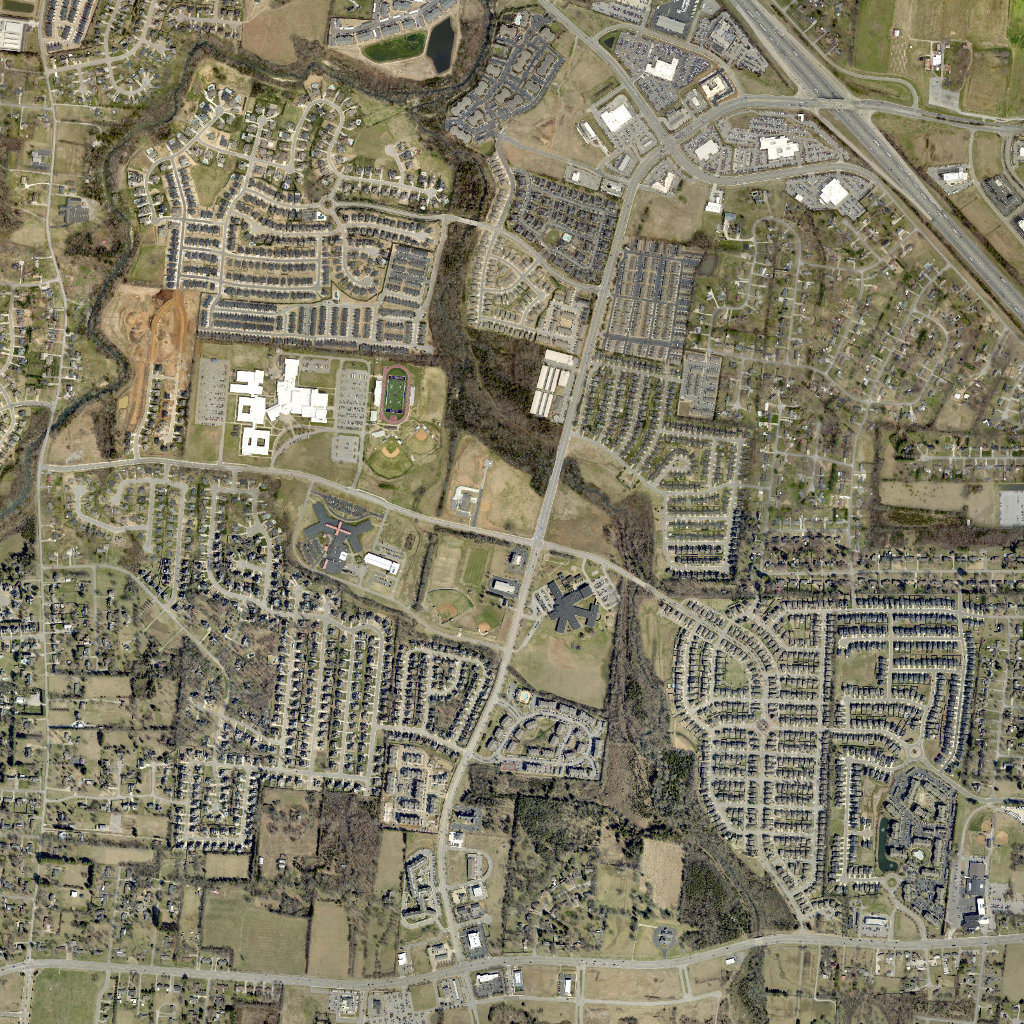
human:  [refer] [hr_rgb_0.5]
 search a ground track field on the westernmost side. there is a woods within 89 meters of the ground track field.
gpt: <box>[[36, 35, 40, 41, 0]]</box>

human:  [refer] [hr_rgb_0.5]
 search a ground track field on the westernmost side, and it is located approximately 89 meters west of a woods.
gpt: <box>[[36, 35, 40, 41, 0]]</box>

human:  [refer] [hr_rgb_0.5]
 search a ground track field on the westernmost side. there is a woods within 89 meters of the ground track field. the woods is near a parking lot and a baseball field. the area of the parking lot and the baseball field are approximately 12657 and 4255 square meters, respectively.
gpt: <box>[[36, 35, 40, 41, 0]]</box>

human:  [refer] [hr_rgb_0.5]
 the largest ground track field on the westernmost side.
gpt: <box>[[36, 35, 40, 41, 0]]</box>

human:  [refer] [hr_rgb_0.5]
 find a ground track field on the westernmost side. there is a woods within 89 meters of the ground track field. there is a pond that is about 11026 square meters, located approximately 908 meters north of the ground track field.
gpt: <box>[[36, 35, 40, 41, 0]]</box>